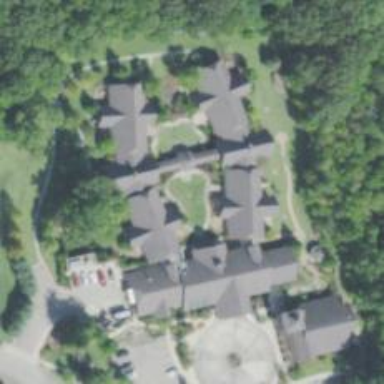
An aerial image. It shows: Hospice facility providing healthcare services.